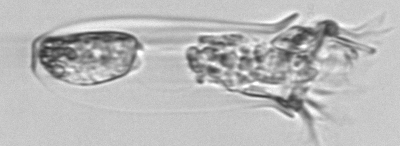
Label: Tintinnina